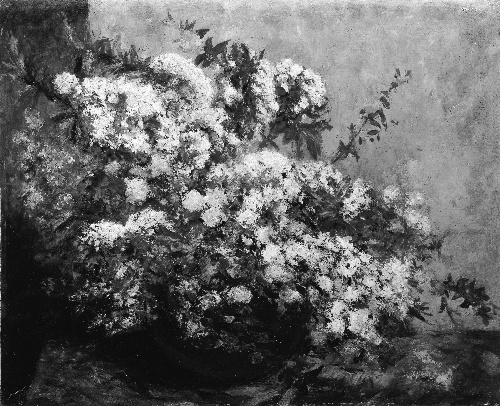
Title: Spring Flowers
Artist: Gustave Courbet
Artist bio: French, second half 19th century
Date: ca. 1855–60
Object type: Painting
Classification: Paintings
Medium: Oil on canvas
Dimensions: 23 3/4 x 32 1/4 in. (60.3 x 81.9 cm)
Department: European Paintings
Credit line: H. O. Havemeyer Collection, Bequest of Mrs. H. O. Havemeyer, 1929
Accession year: 1929
Repository: Metropolitan Museum of Art, New York, NY
Tags: Flowers|Still Life